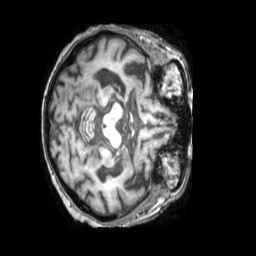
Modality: T1w
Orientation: axial
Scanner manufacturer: philips
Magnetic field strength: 3 T
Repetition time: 0.0099 s
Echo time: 0.004604 s